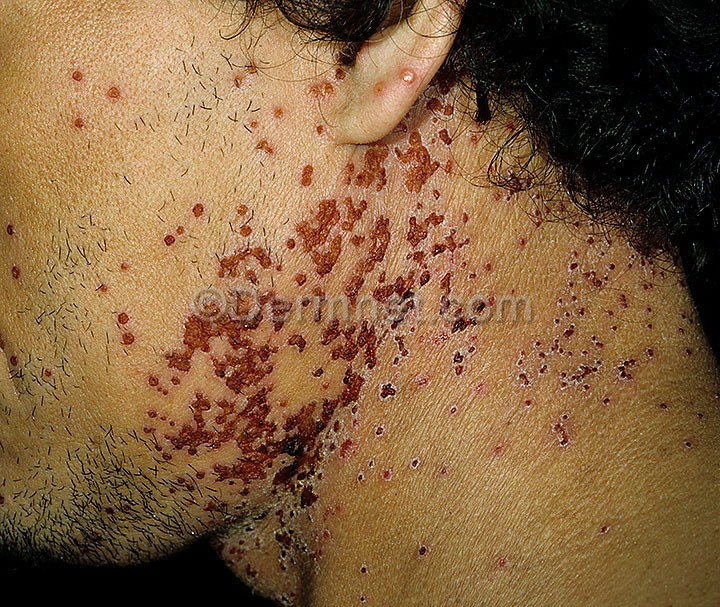
Disease: Warts Molluscum and other Viral Infections